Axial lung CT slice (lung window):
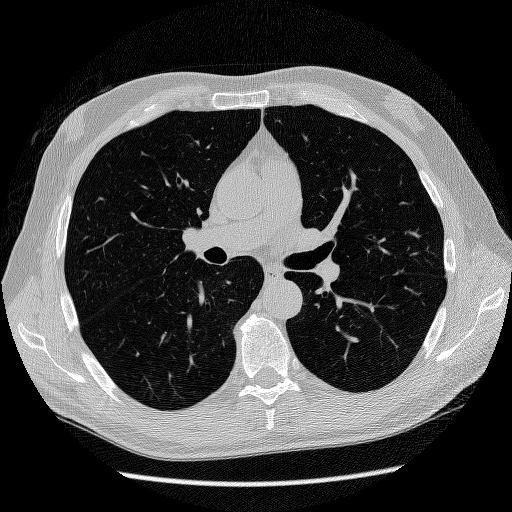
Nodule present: no